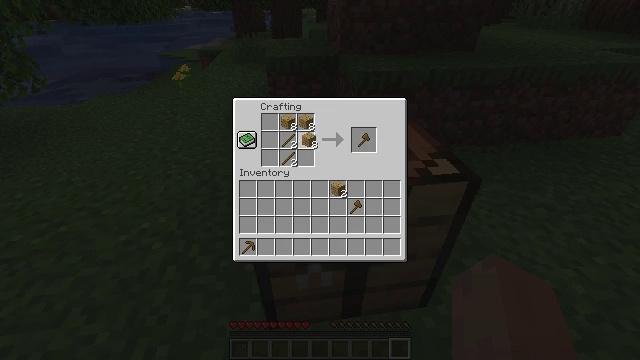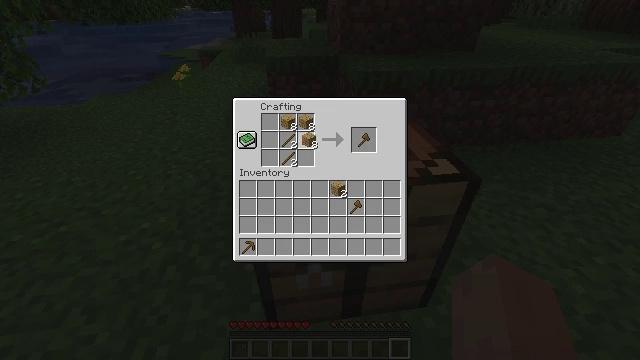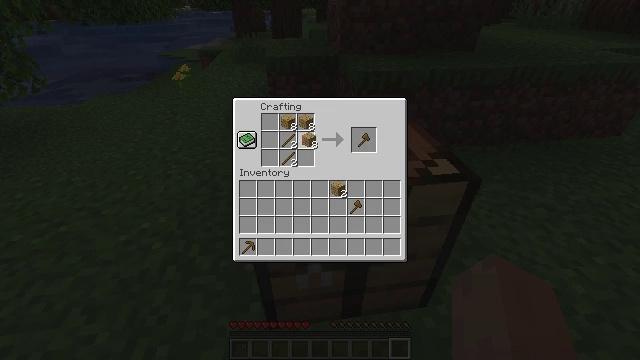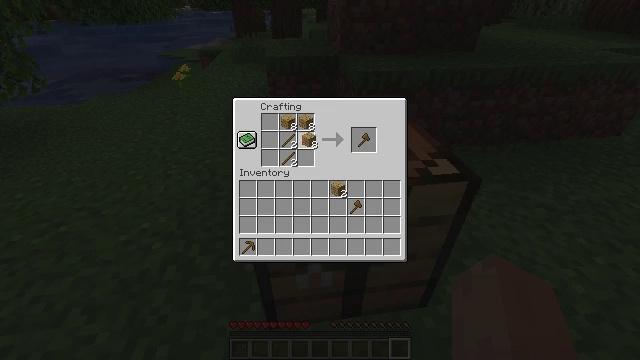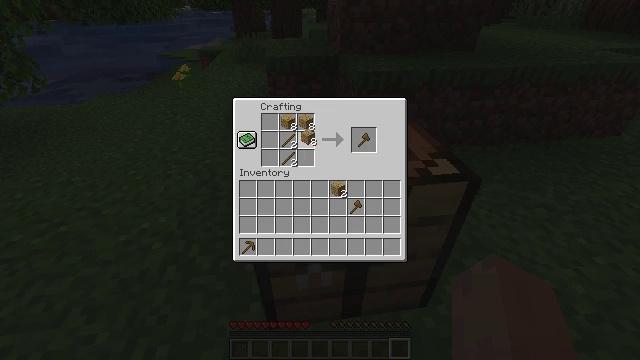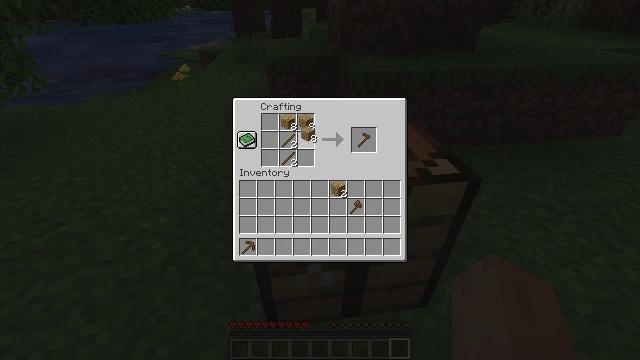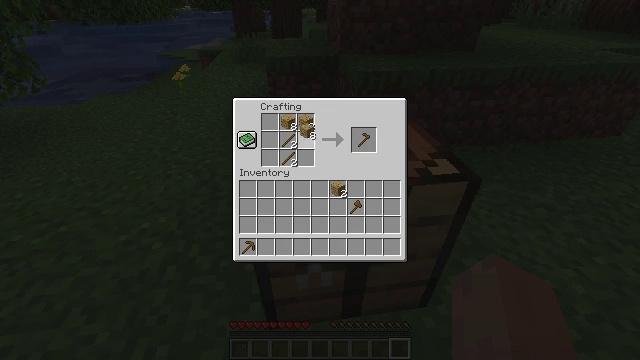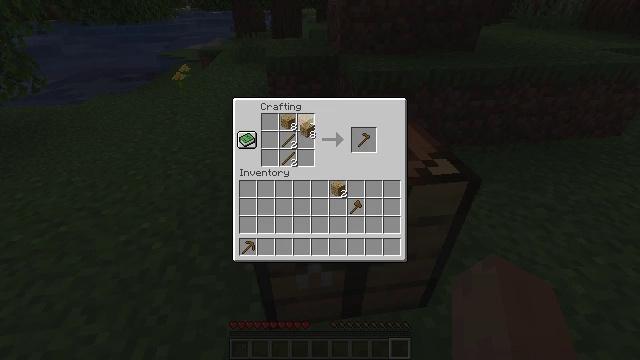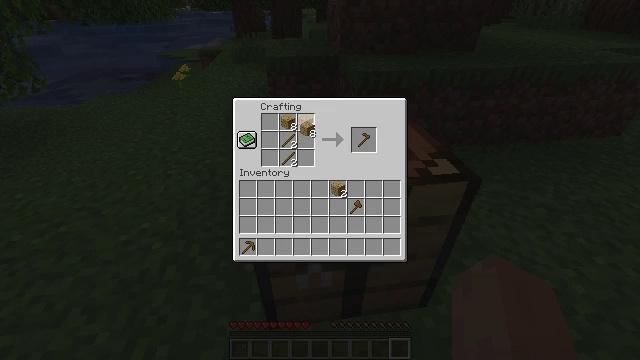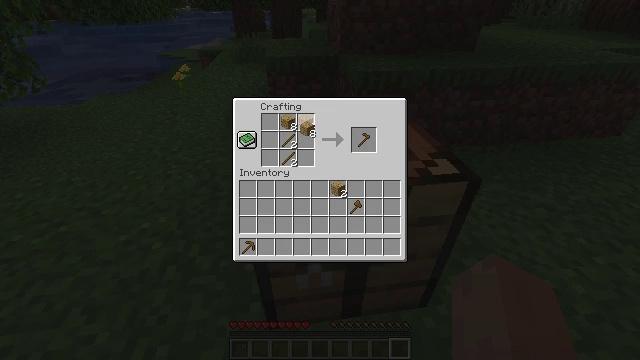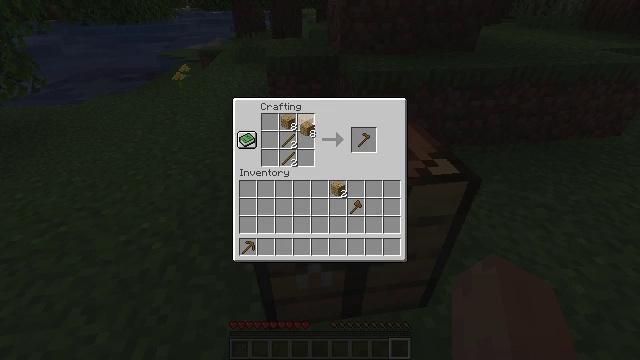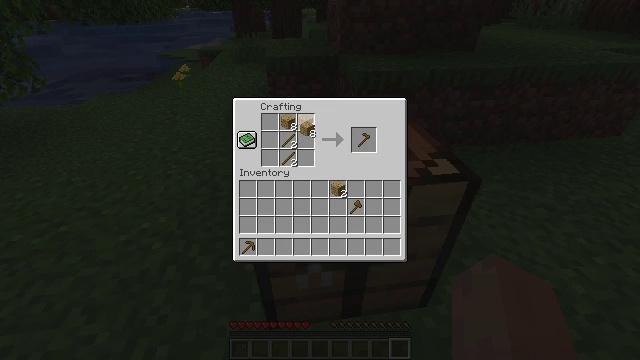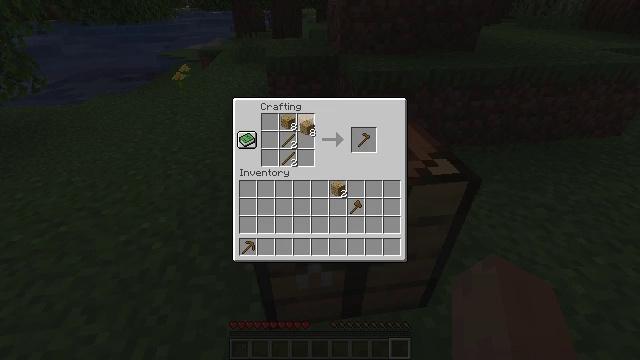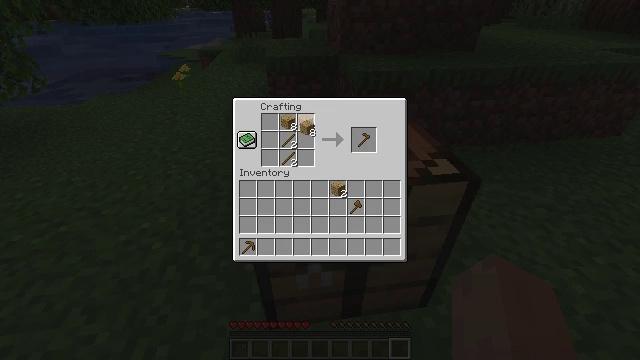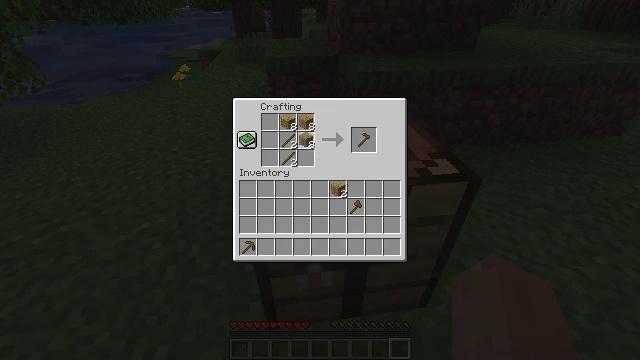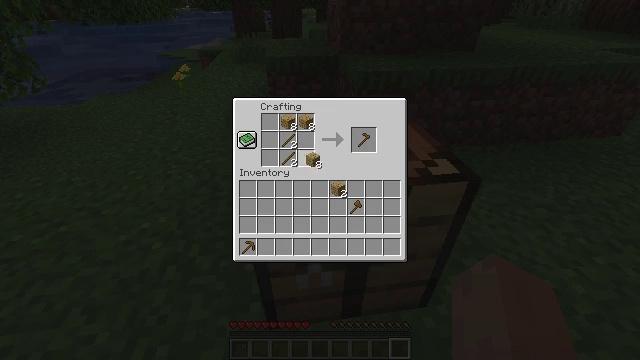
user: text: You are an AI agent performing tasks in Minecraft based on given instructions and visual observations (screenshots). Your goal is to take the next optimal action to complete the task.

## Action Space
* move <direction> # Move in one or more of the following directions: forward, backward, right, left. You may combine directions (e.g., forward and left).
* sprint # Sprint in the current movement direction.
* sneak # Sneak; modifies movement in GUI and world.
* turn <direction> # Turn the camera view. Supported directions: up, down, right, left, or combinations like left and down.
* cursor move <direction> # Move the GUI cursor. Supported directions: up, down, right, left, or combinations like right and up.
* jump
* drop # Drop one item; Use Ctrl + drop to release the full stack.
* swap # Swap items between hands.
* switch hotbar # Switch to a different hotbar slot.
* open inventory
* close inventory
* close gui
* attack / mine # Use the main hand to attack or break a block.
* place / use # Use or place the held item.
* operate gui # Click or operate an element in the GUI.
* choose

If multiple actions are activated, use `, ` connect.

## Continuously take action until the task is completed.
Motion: motion action
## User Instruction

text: Create a wooden hoe on the crafting table.
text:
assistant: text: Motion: operate gui
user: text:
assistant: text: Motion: no_op
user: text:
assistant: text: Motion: no_op
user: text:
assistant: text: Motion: no_op
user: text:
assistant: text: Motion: no_op
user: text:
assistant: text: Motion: no_op
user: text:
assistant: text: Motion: no_op
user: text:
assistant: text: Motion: no_op
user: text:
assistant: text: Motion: no_op
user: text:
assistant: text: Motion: no_op
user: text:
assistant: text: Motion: no_op
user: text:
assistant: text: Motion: no_op
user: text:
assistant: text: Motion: no_op
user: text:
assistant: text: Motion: cursor move down
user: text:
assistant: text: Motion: cursor move down
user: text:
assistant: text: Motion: cursor move down
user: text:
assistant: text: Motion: cursor move down
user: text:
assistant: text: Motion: no_op
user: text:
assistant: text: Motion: no_op
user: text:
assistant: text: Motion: no_op
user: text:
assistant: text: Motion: no_op
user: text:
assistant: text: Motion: no_op
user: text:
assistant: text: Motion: cursor move left
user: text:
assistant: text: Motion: no_op
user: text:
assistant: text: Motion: no_op
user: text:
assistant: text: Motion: no_op
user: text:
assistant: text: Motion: no_op
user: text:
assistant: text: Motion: operate gui
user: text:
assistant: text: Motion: operate gui
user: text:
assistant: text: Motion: no_op